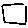
Label: square